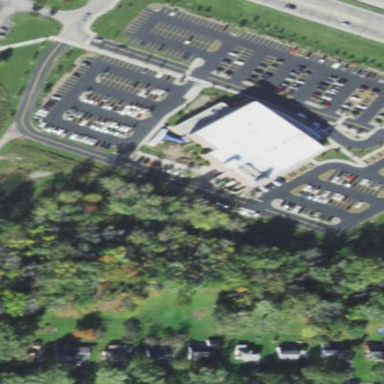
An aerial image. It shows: Parking area with surface.